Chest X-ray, AP view. Patient: 49 years old, sex M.
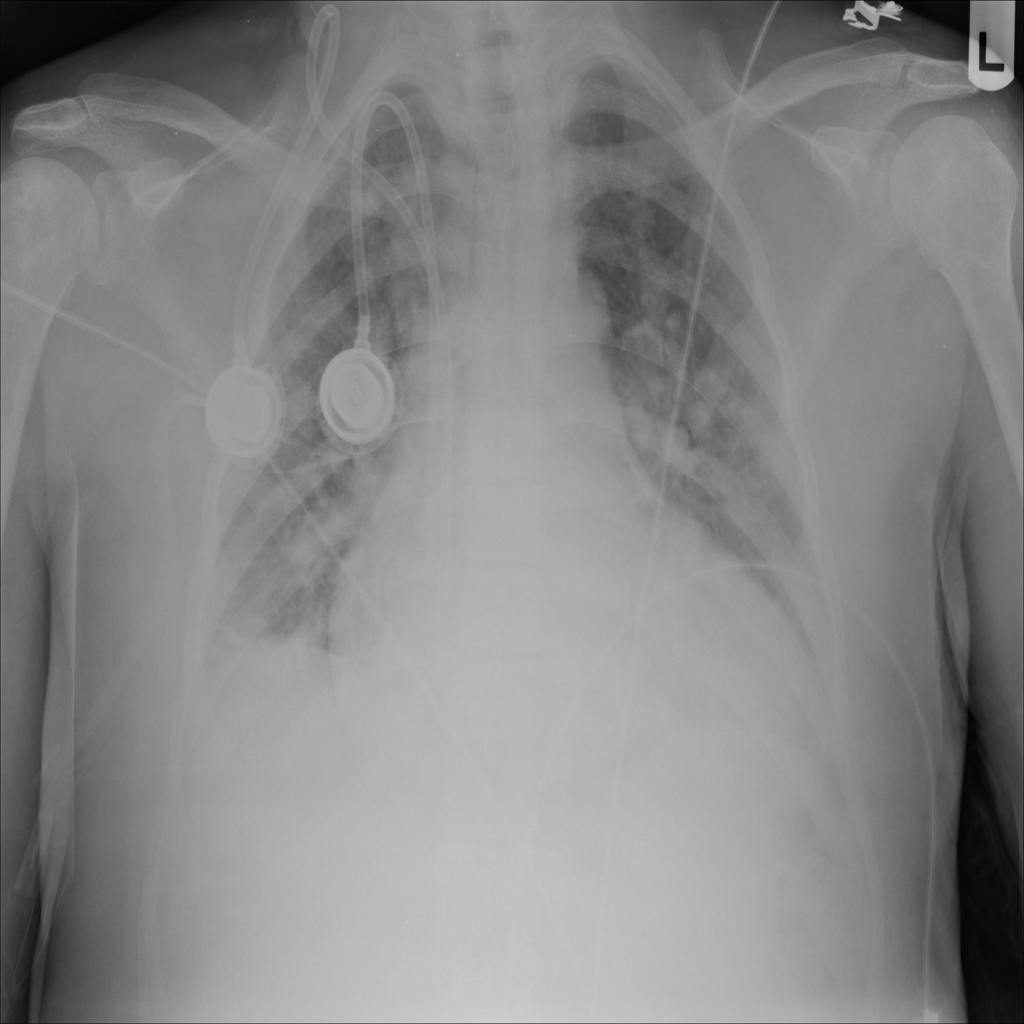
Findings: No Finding